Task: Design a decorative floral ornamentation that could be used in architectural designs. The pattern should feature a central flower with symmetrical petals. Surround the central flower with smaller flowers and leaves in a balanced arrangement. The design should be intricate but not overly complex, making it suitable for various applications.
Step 808:
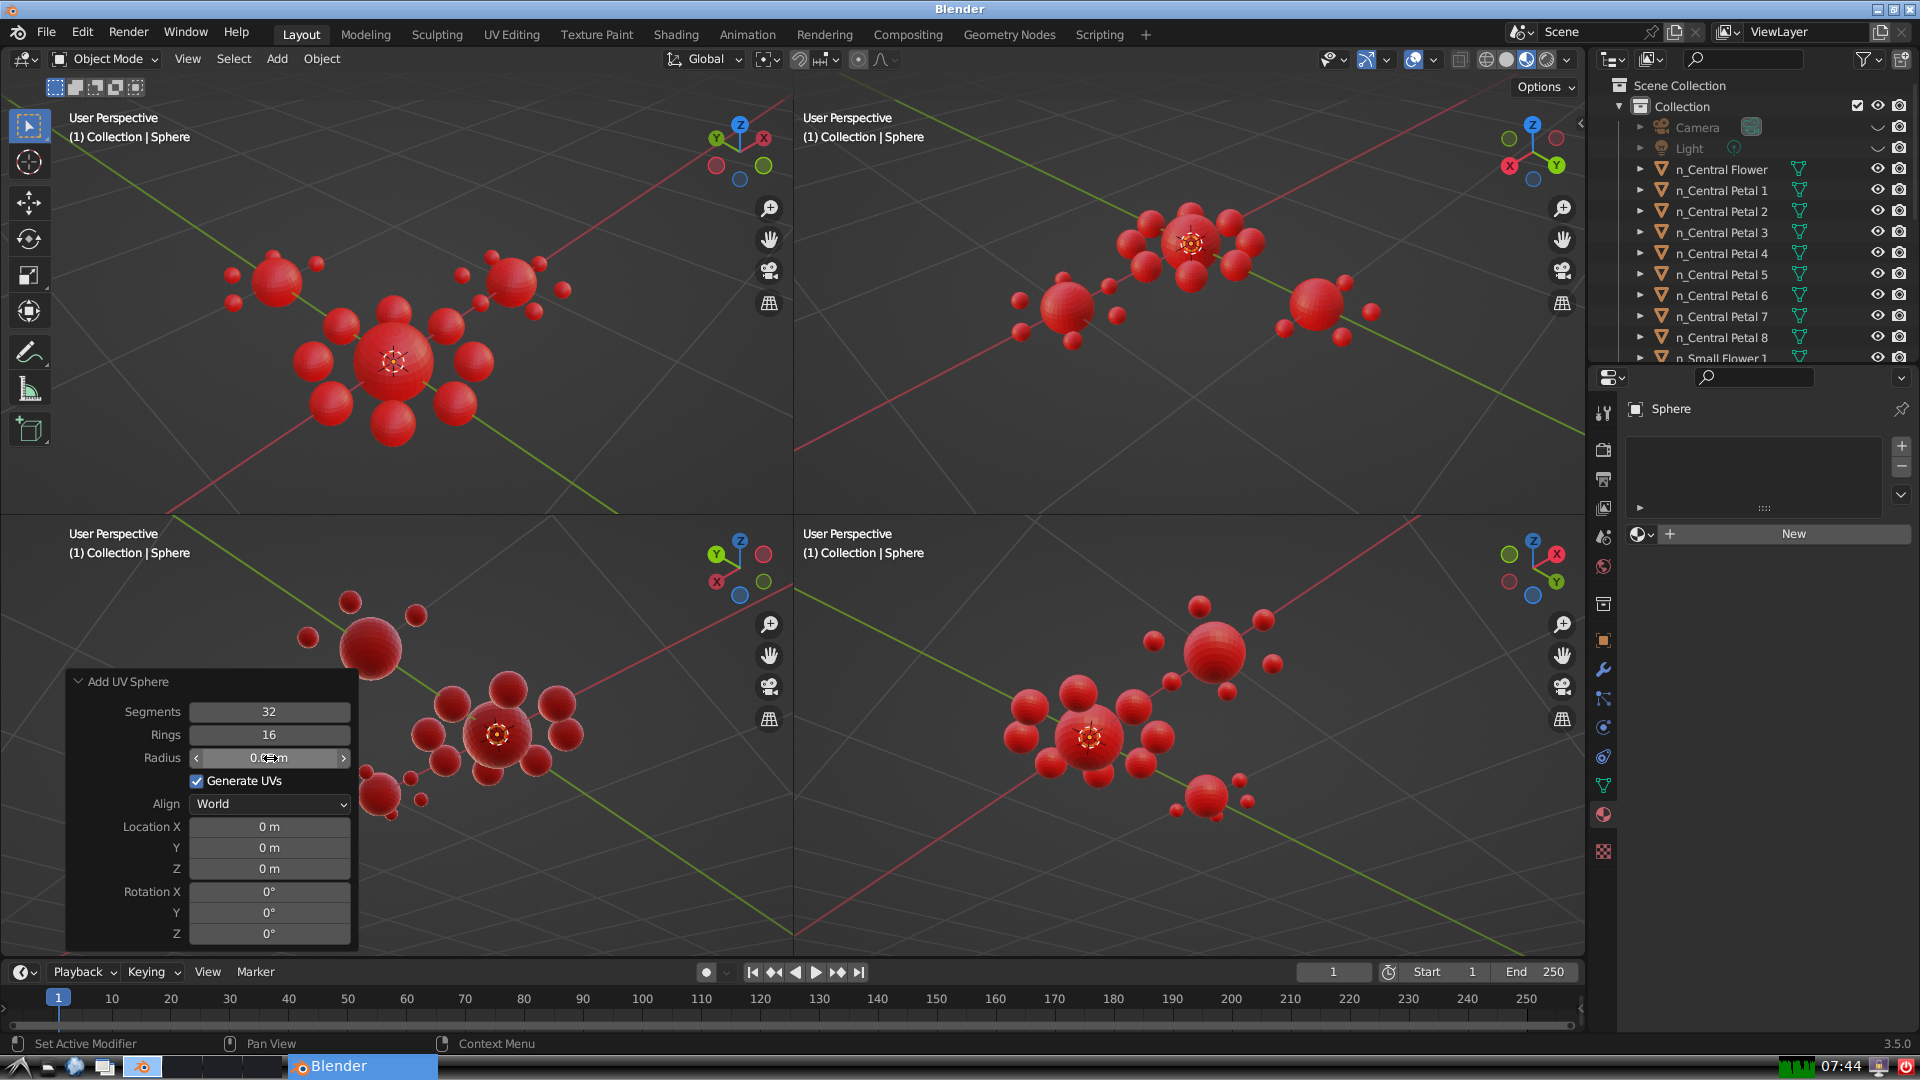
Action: {"mouse_move": [960, 540]}